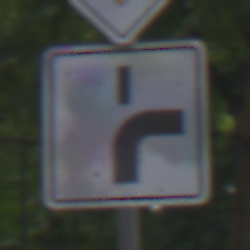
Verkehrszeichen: VerlaufVorfahrtsstrasse8
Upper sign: Vorfahrtsstrasse
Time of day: MorningAfternoon
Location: Outdoor (Urban)
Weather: Overcast
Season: NotSpecified
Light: Natural